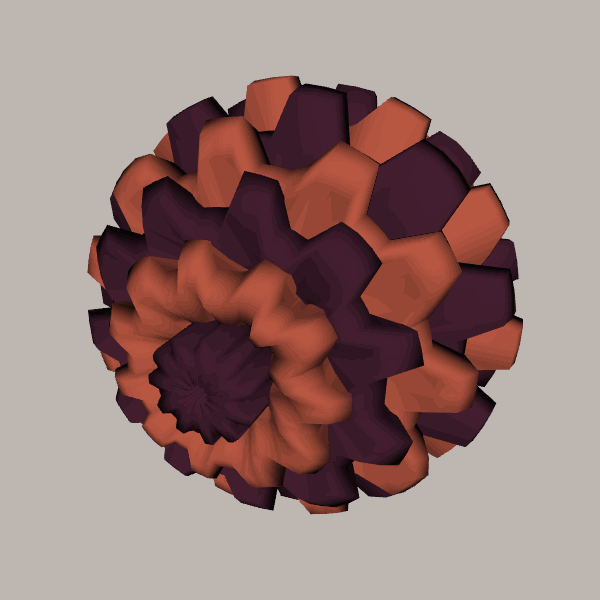
Background: light